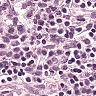
Metastatic tissue present: no